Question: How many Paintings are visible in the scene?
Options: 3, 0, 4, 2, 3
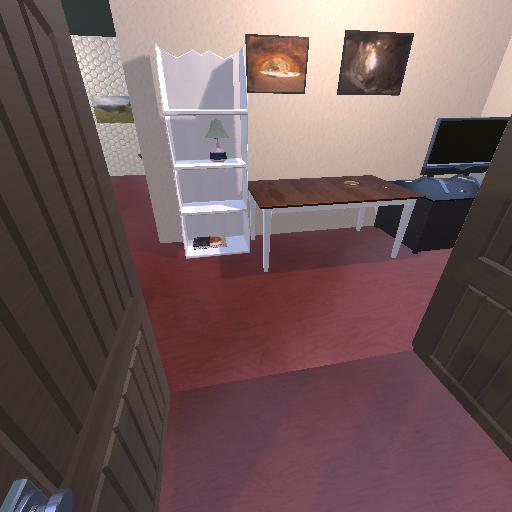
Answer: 3